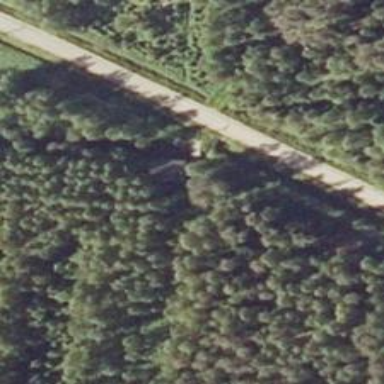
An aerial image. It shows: Tertiary road passing over bridge.